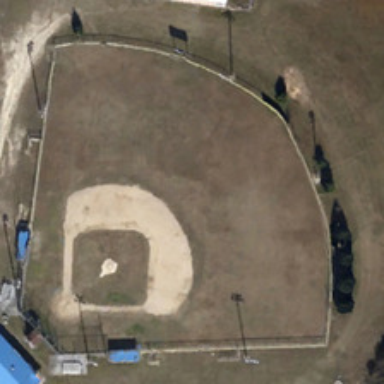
A baseball field is near several green trees .